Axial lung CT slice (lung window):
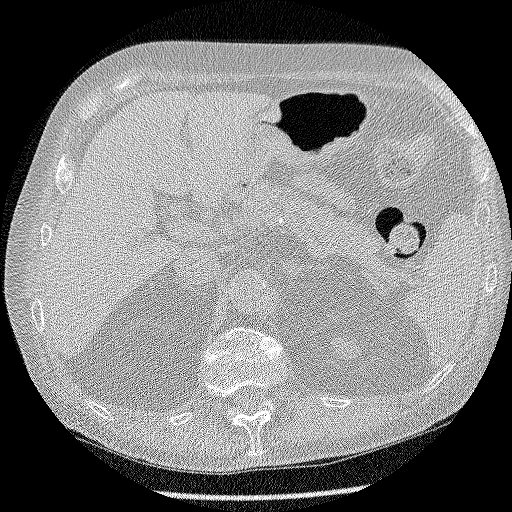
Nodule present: no